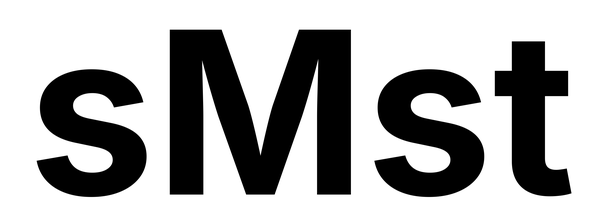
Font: Inter_Bold